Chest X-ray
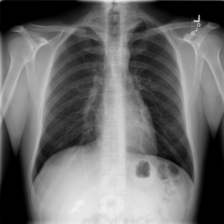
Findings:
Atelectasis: negative
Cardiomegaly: negative
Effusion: negative
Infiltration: negative
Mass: negative
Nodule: negative
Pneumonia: negative
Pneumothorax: negative
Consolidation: negative
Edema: negative
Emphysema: negative
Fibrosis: negative
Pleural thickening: negative
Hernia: negative